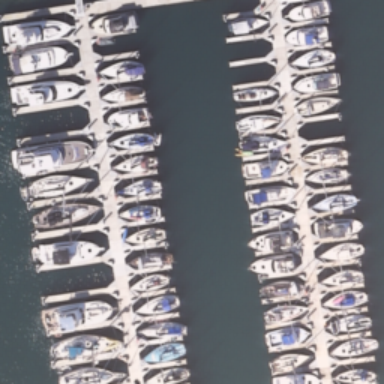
Lots of boats docked at the harbor and the boats are closed to each other .